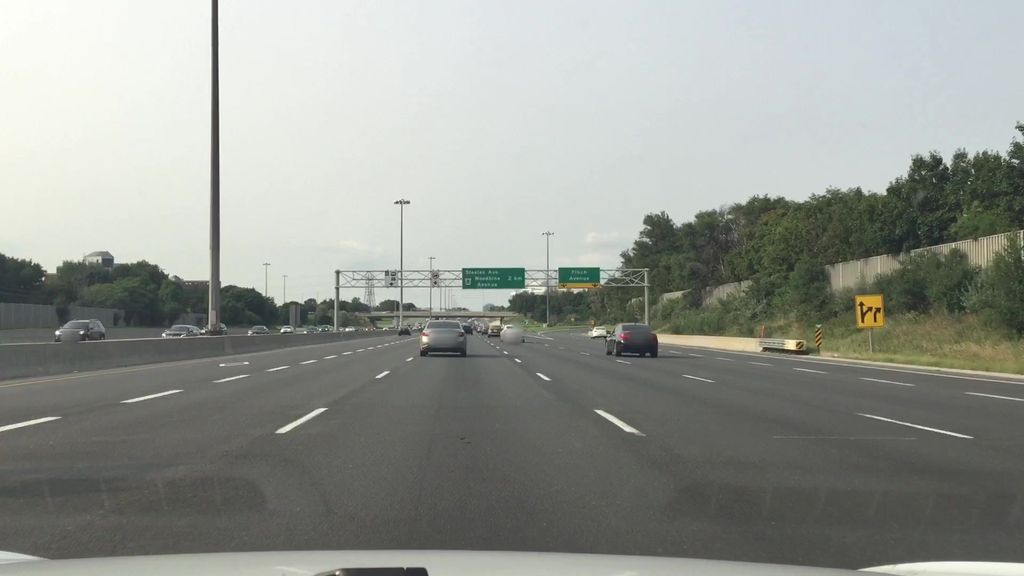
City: toronto